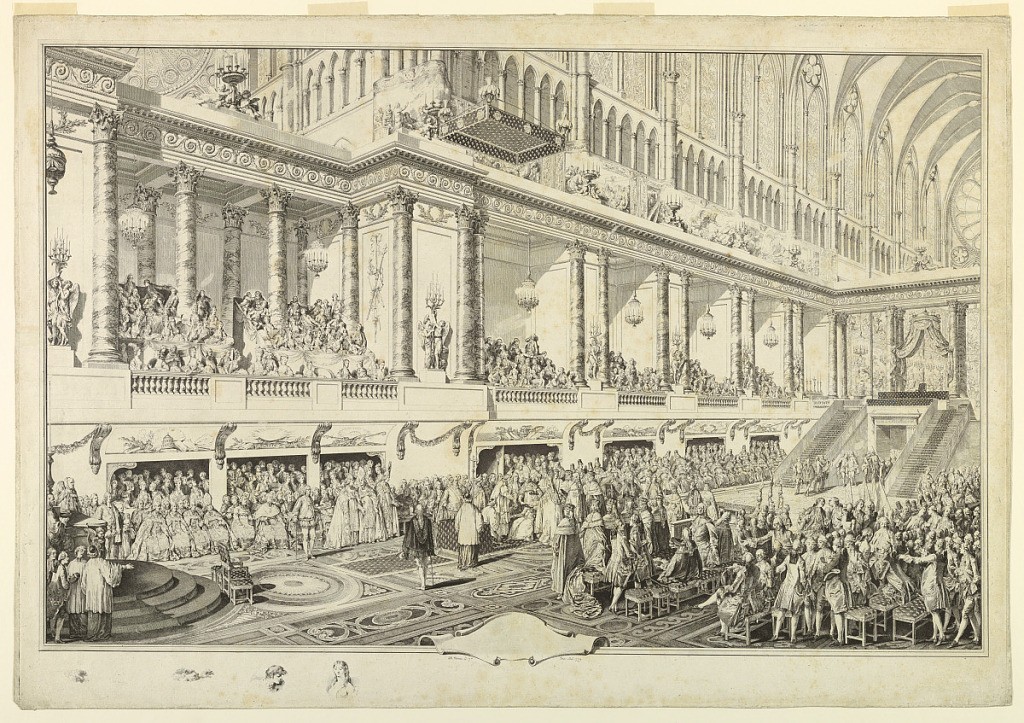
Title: Louis XVI of France Taking the Oath at His Coronation
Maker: Jean-Michel Moreau le Jeune, French, 1741–1814
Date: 1779
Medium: Etching on paper
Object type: Print
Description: The setting is the interior of the Cathedral at Reims, with the decoration added by Girault (Louis) and Baquet.